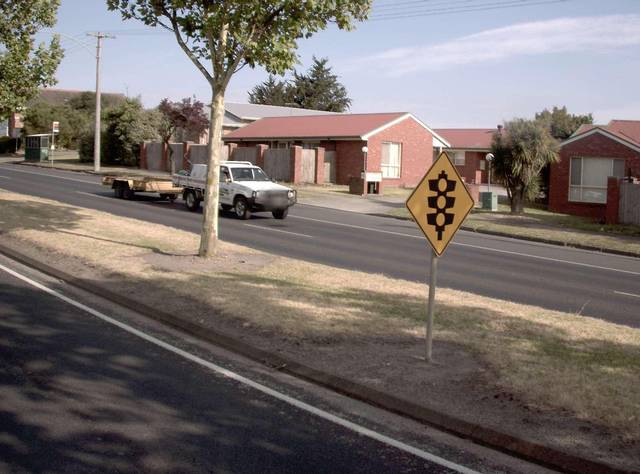
Region: Australia
Coordinates: -38.239, 146.407